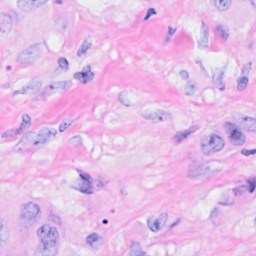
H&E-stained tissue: Breast